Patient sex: M
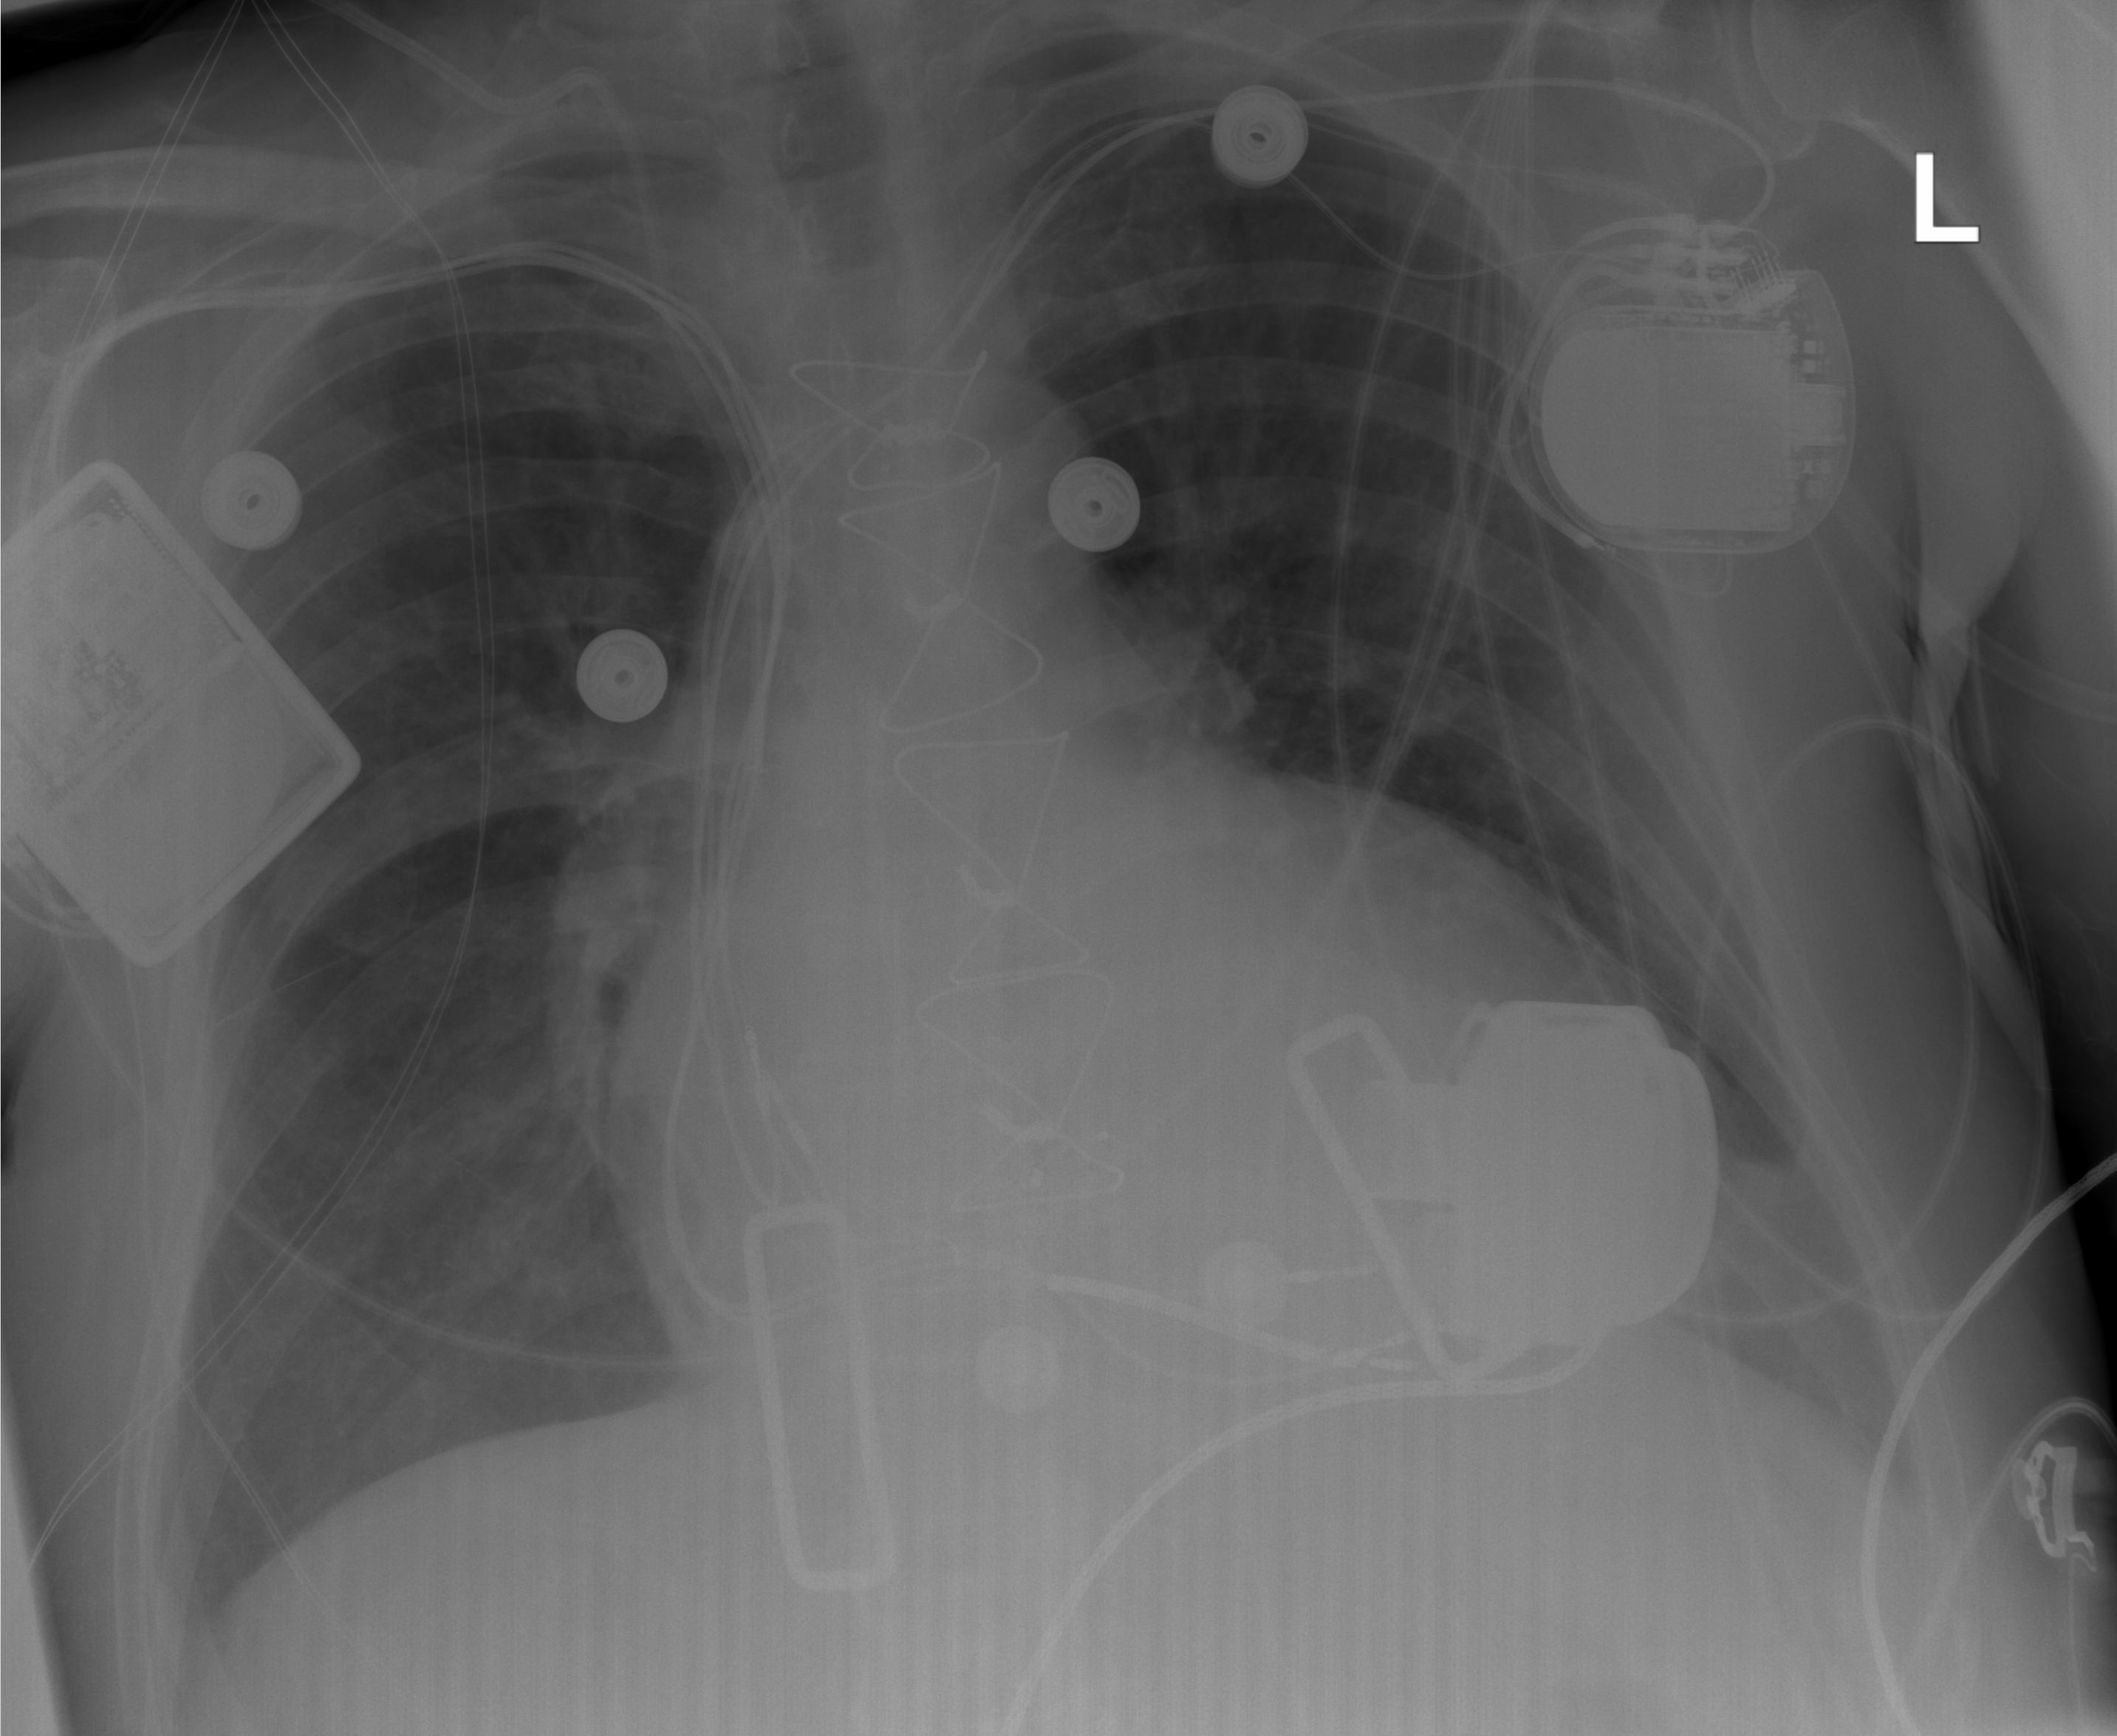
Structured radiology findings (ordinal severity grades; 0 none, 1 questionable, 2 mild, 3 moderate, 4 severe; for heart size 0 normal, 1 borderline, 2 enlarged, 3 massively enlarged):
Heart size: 2
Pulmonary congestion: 2
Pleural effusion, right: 1
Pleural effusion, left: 2
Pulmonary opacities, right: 0
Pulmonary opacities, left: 0
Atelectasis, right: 0
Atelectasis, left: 0